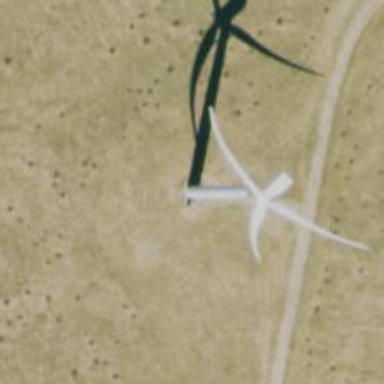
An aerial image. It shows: Wind generator powered by horizontal-axis wind turbine.